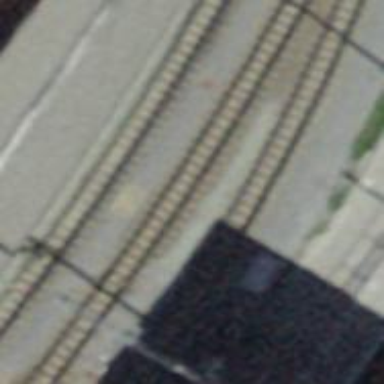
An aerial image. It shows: Narrow-gauge railway siding with electrified contact line.